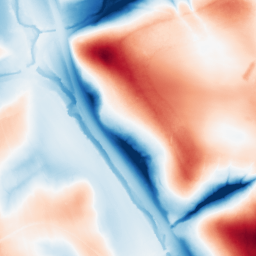
Category: trend_removal
Decomposition family: local_polynomial
Decomposition parameters: window_size: 101
degree: 1
Upsampling method: sinc_blackman
Upsampling parameters: scale: 2
kernel_size: 16
Upsampling scale: 2